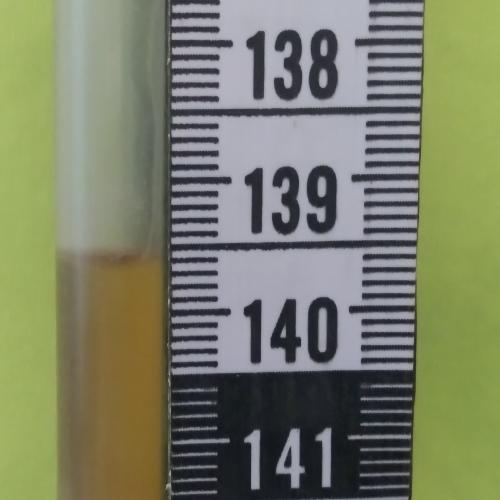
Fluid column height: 139.6 cm